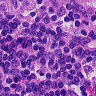
Metastatic tissue present: no